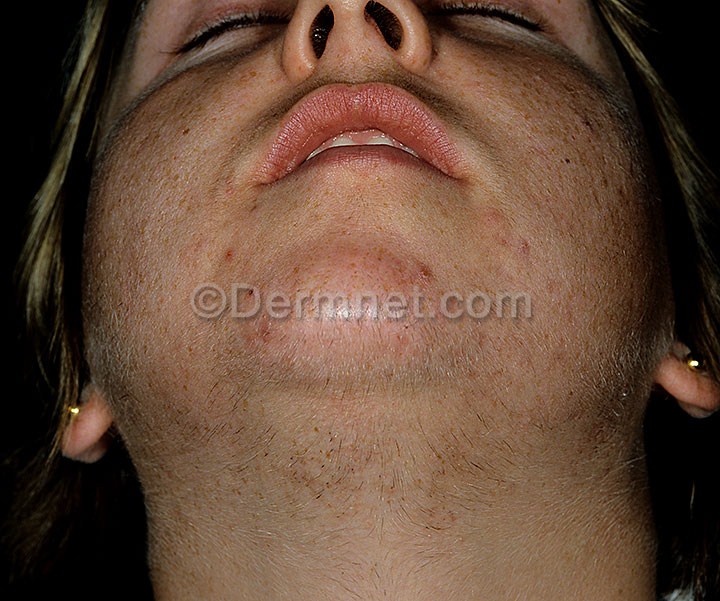
Disease: Hair Loss Photos Alopecia and other Hair Diseases